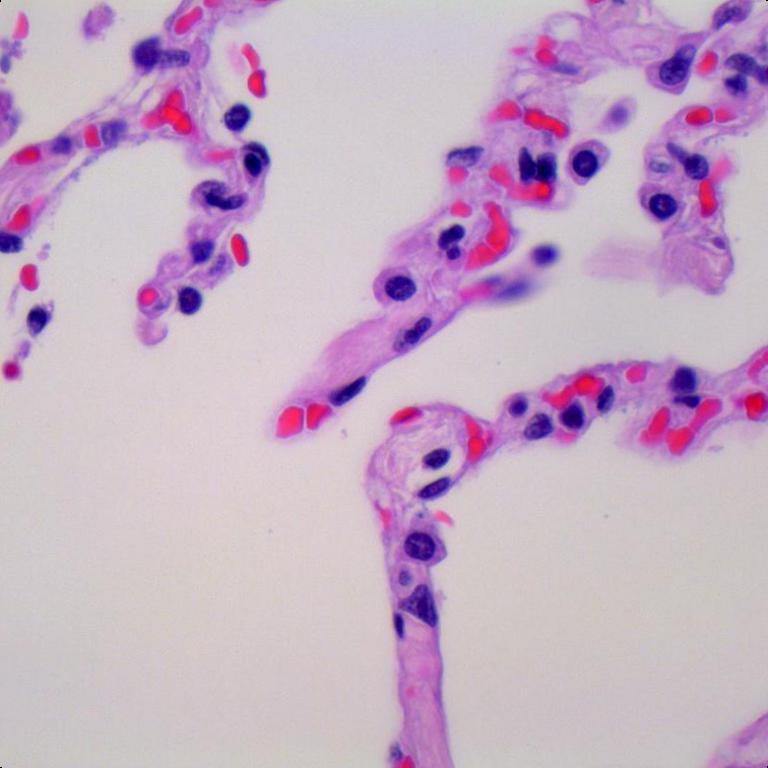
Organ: lung
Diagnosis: benign